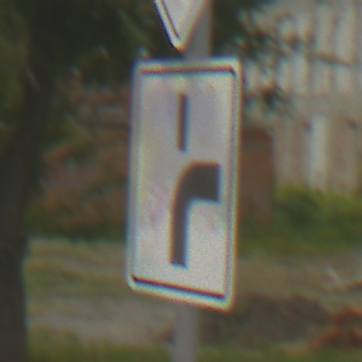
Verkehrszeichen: VerlaufVorfahrtsstrasse8
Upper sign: Vorfahrtsstrasse
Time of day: MorningAfternoon
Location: Outdoor (Suburban)
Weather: PartlyCloudy
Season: NotSpecified
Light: Natural